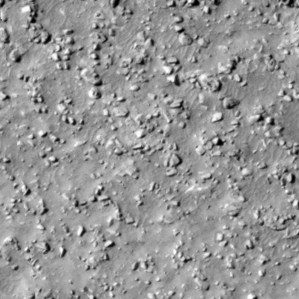
Label: non_frost